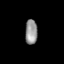
Tissue: skin
Cell type: Myeloid cells
Senescence score: 0.7076
Nuclear area (px): 298
Mean DAPI intensity: 148.017